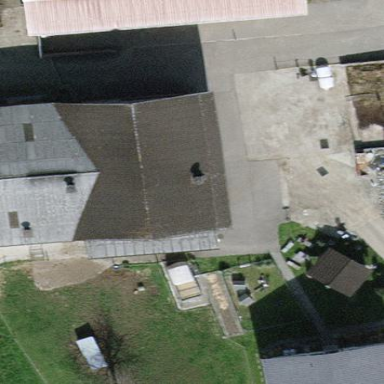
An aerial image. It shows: Farmyard area.